Question: I have used VBA code to hide some rows. These rows are hidden when I click a check box.
The problem I have now is - the check boxes associated with each row will not hide. This also interferes with my original VBA code to hide the rows and stops working. I would like to hide these check boxes with the rows.

Please can you advise?
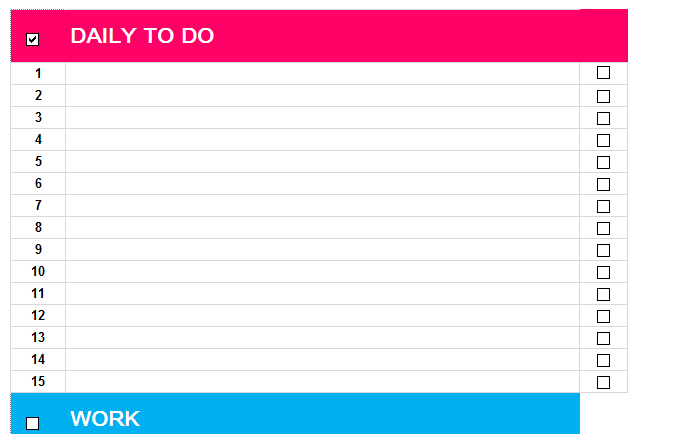
Answer: You need to set the checkboxes to "Move and Size With Cells." The last time I did this, with Excel 2003 it was easy: just right-click, choose "Properties" and choose that option. Now if you try that you'll see the option, but it's disabled:

So instead you need to access the more modern-looking format menu in Excel 2007 onwards. I did it by clicking the little "more" arrow on the Drawing Tools tab's Format group. For some reason it's enabled there. Once you set it your checkbox will hide with its row: